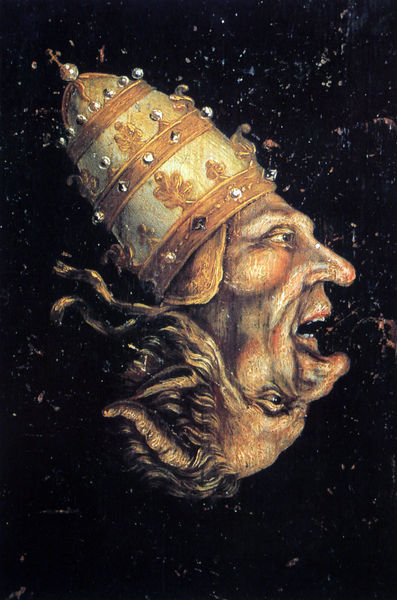
Titel: Papst/Teufel (Umkehrbild)
Standort: Utrecht
Institution: Museum het Catharijneconvent
Schlagwörter: blätter, dunkel, gemälde, haut, kopf, mann, gelb, blumen, braun, haar, hintergrund, hut, köpfe, mund, männer, nase, ohr, profil, schwarz, weiss, beige, ornament, gesichter, augen, band, böse, gesicht, bildnis, horn, porträt, spiegel, spiegelung, wind, kirche, auge, geistlicher, gold, haare, diamanten, edelsteine, kinn, krone, locken, perle, perlen, fliegen, herrschaft, kopfbedeckung, wangen, bischof, könig, papst, karikatur, nasen, wange, offen, moses, kreuz, stern, schweben, sterne, schrecken, hässlich, helm, herrscher, kardinal, allegorie, dämon, gebiss, zähne, gut, schreien, teufel, priester, erscheinung, mitra, tiara, hörner, gespiegelt, bänder, schrei, ungeheuer, satan, georg, fratze, monster, doppel, reformation, doppelkopf, reichsapfel, dämonisch, doppelbild, kirchenmann, vexierbild, pabst, nade, tickerei, janus, antichrist, dualität, doppelprofil, git, miitra, papstteufel, kippbild